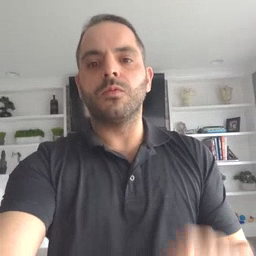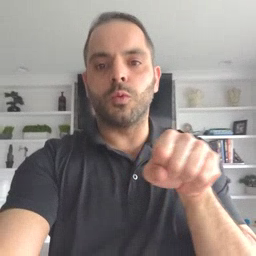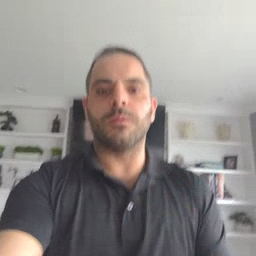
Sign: shoe